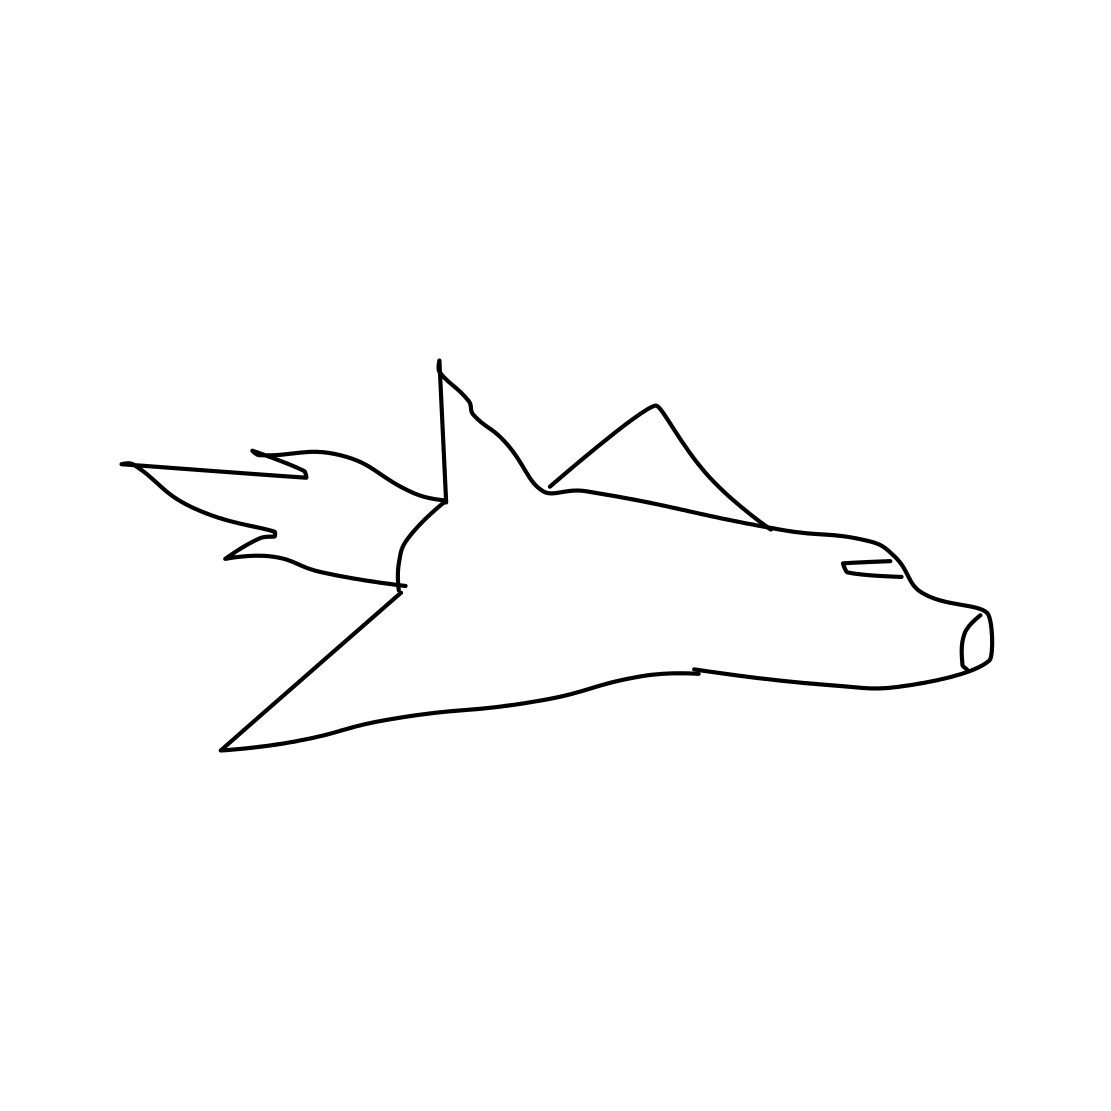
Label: space shuttle